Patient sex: F
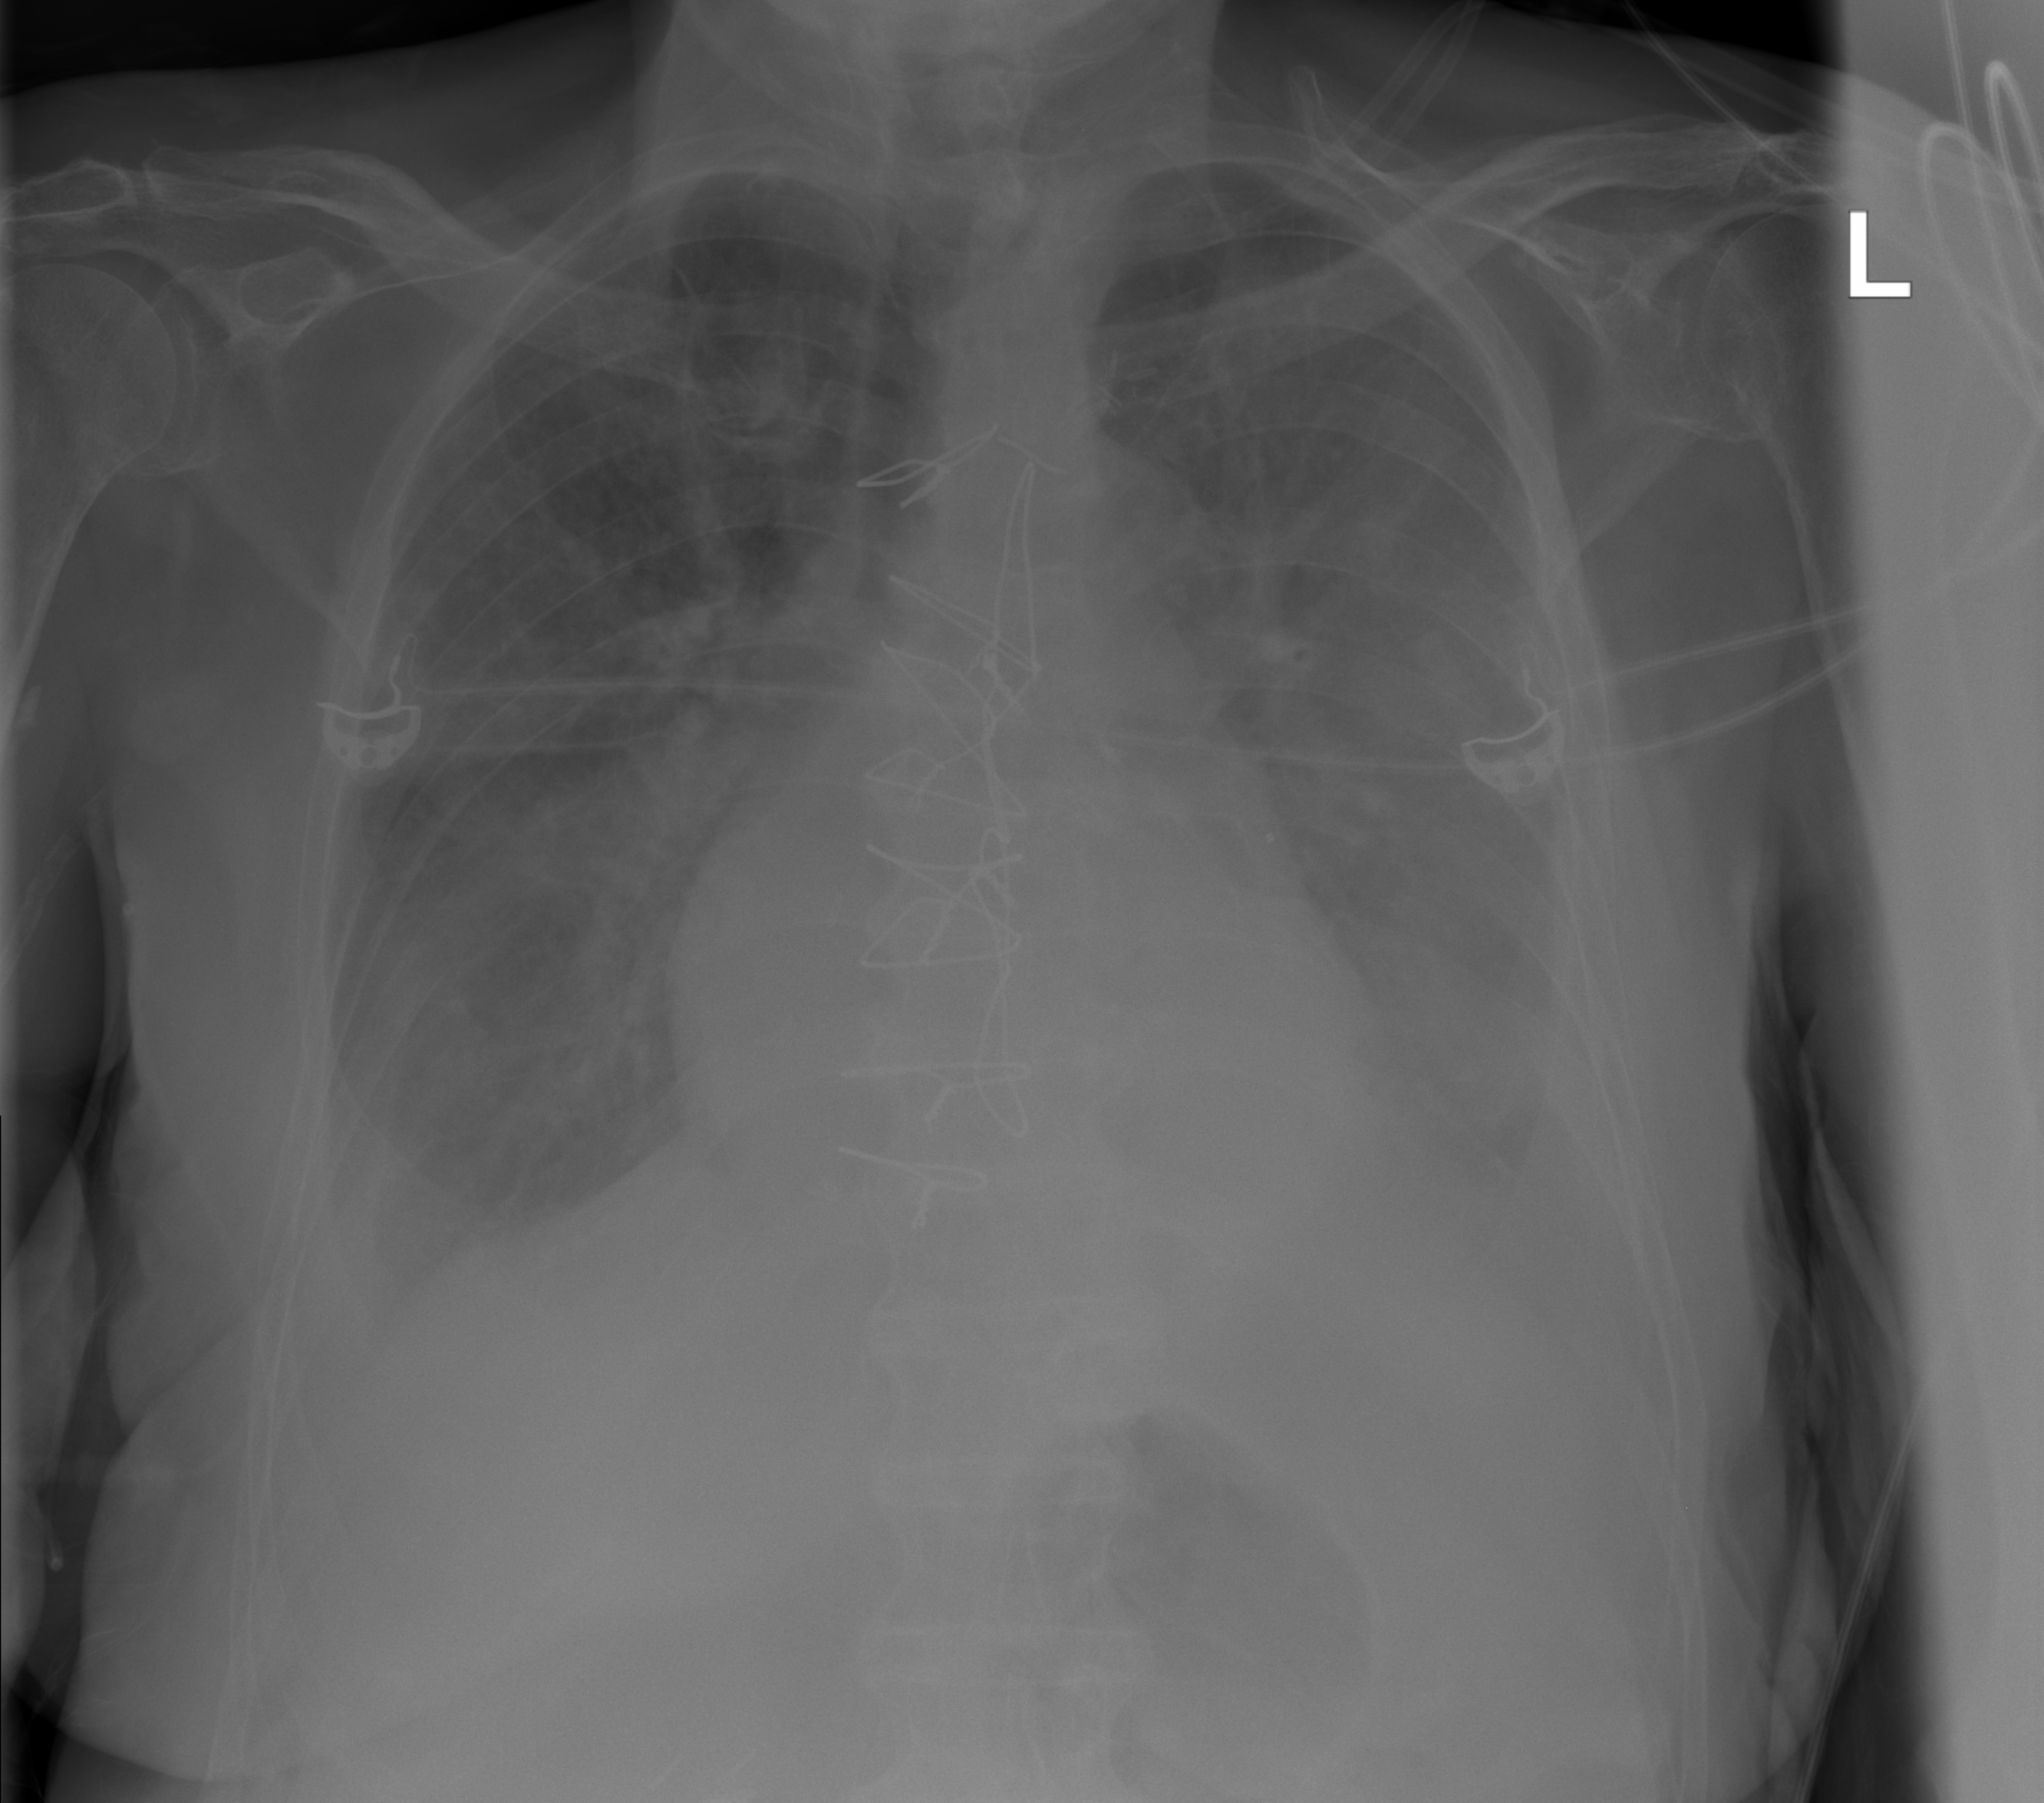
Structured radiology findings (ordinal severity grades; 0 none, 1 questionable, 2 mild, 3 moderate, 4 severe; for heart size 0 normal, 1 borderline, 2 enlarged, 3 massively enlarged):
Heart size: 1
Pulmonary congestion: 2
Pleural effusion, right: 2
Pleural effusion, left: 3
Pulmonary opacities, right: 0
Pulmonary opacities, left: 0
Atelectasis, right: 3
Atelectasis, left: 3